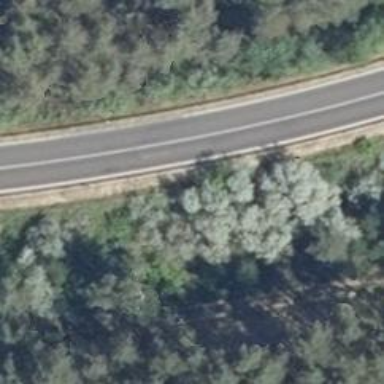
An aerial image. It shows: Asphalt road classified as tertiary.